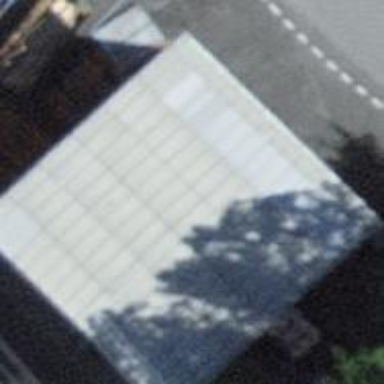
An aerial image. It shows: View of roof of building.